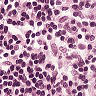
Metastatic tissue present: no